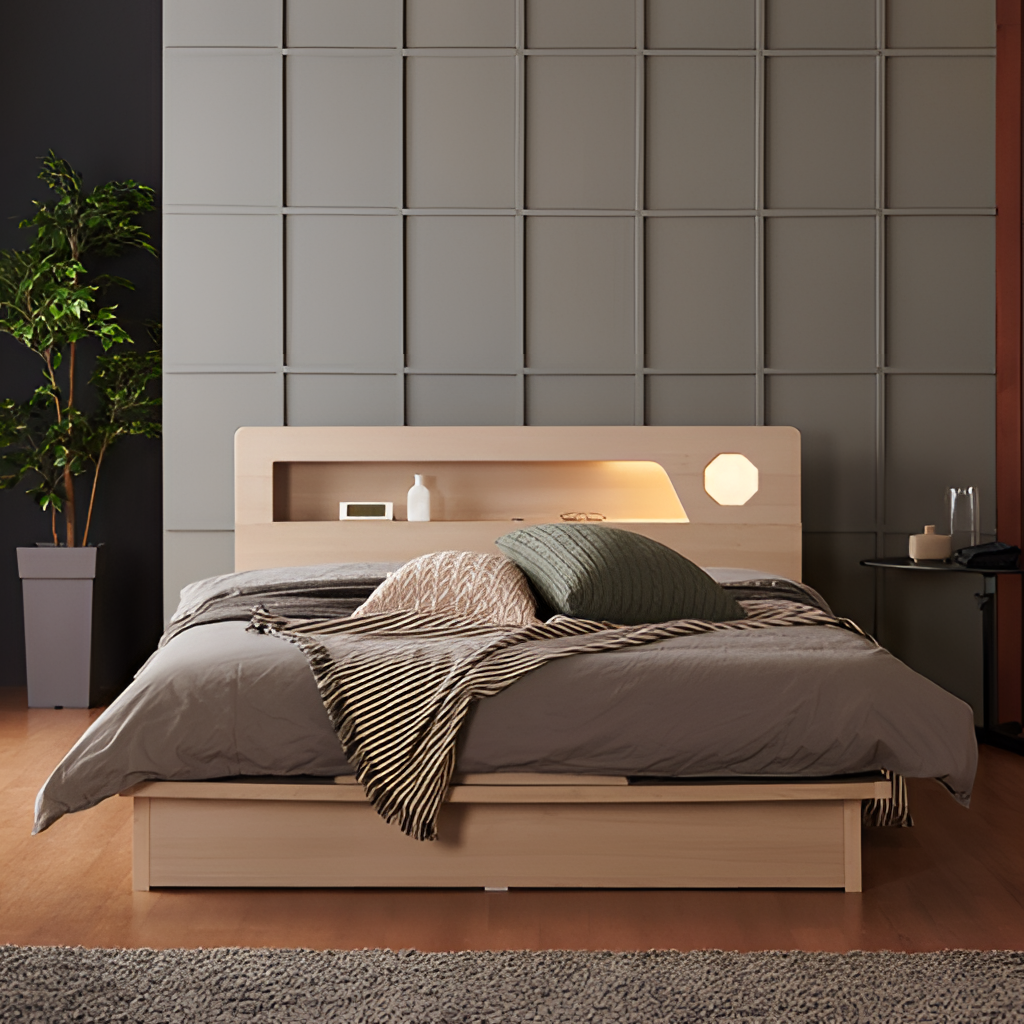
wood backlit headboard bed, bedroom, wood flooring, with plank pattern, modern, gray paint wallpaper, with solid pattern